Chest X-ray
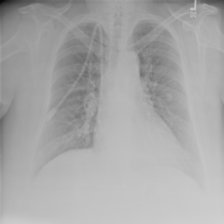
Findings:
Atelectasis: negative
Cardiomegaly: negative
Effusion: negative
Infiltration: negative
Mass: negative
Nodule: positive
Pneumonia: negative
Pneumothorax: negative
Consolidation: negative
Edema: negative
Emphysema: negative
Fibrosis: negative
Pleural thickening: negative
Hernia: negative